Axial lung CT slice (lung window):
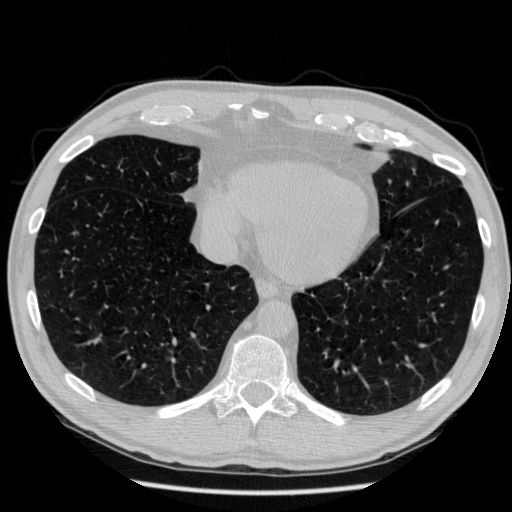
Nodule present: no